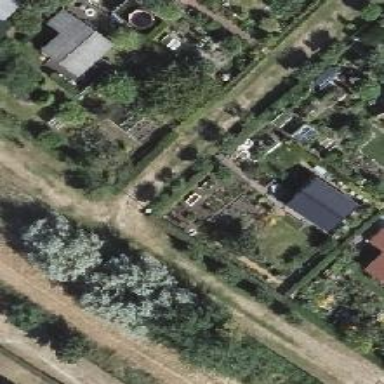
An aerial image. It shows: Plot in the allotments.